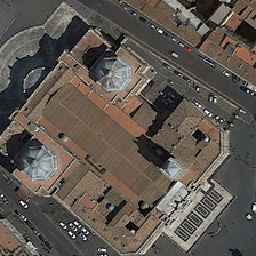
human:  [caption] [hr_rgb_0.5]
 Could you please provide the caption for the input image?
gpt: The two buildings are divided into two roads by car on both sides of the red church.

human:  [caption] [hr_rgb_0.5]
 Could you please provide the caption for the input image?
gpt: Two buildings are on two sides of the red church separated by two roads with cars.

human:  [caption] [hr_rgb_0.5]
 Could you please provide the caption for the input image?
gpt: There are two buildings on both sides of the red church, two roads separated from the car.

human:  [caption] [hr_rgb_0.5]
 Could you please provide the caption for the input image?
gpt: The roads and cars on both sides of the red church are separated.

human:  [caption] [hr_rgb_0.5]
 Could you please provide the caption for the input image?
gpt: The two buildings are located on the side of the red church.